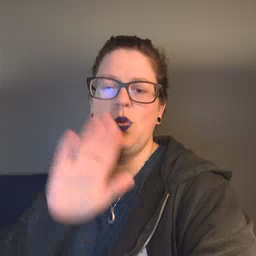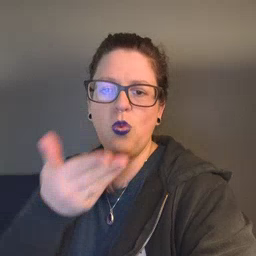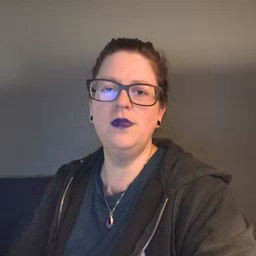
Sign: all